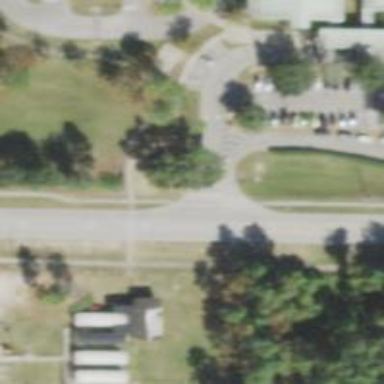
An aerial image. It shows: Tertiary road with asphalt surface and sidewalk on the left side.